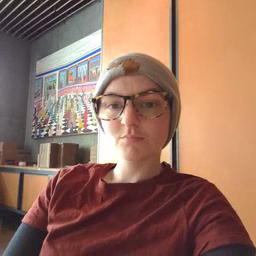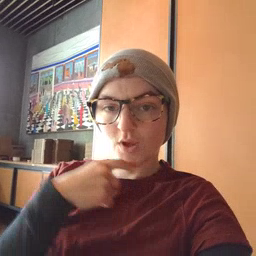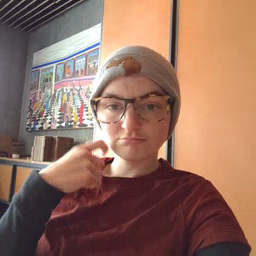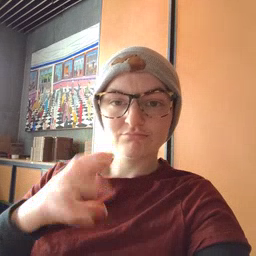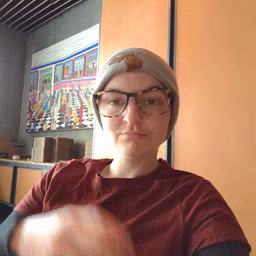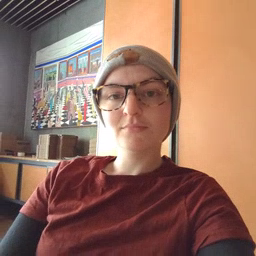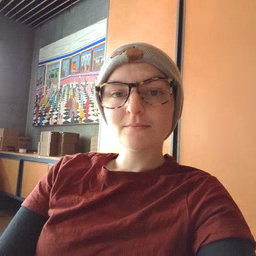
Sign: dryer